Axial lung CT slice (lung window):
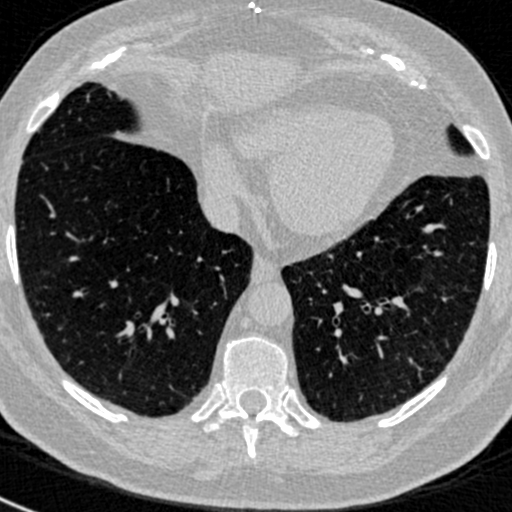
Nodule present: no